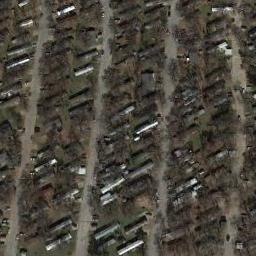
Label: mobile_home_park